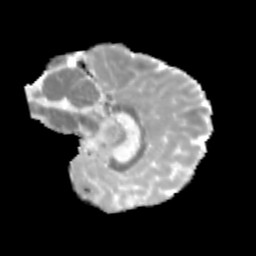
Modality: MD
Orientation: sagittal
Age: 10
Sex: male
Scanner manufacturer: siemens
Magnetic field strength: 3 T
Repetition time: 3.8 s
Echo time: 0.07 s